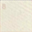
Piece: xx